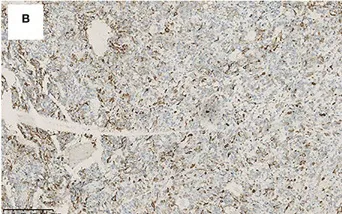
The immunohistochemical staining pattern of mediastinal mass. Chromogranin A. (original magnification, x200).
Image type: pathology (immunostaining)